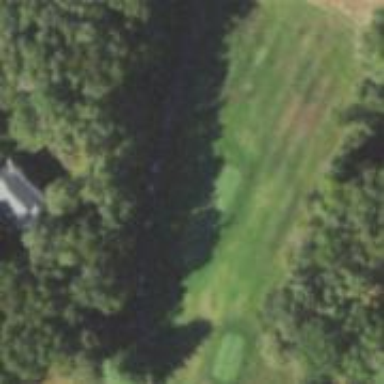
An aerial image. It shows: Area of rough grass used for golf.